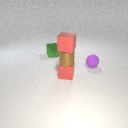
small red rubber cube above small brown metal cylinder